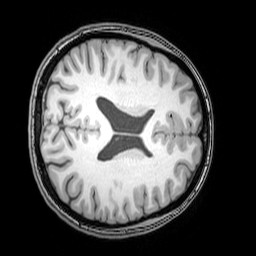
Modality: T1w
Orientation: axial
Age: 24
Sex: female
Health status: healthy
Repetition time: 0.081 s
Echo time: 0.037 s